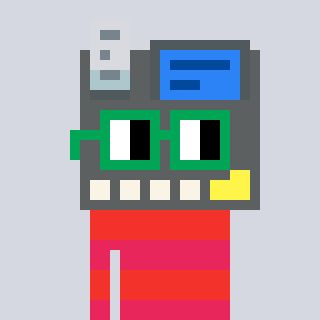
a pixel art character with square green glasses, a cash register-shaped head and a redpinkish-colored body on a cool background